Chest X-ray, AP view. Patient: 43 years old, sex M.
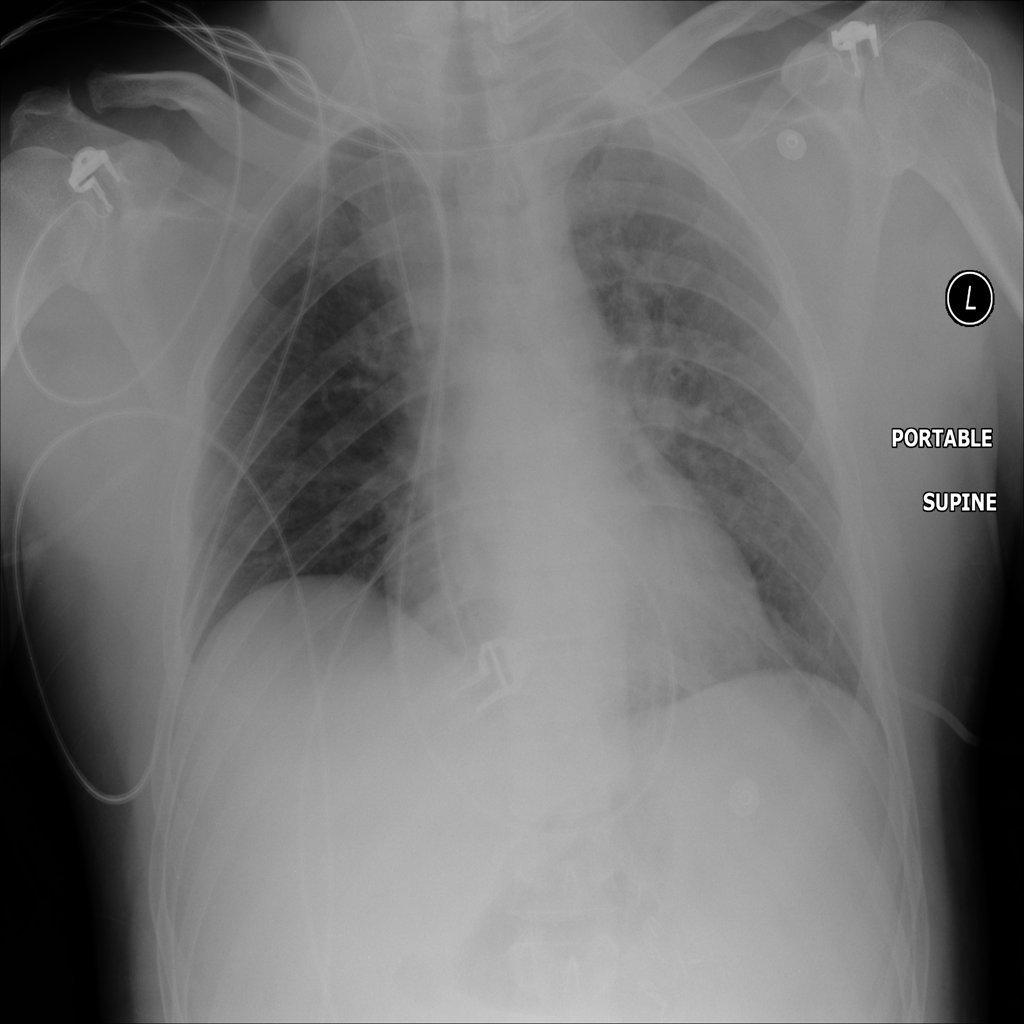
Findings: No Finding